Interaction volume radius: 5 \u00c5
Interaction volume height: 30 \u00c5
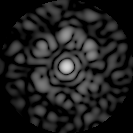
Disorder parameter: 0.6777